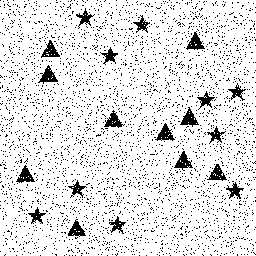
Squares: 0
Triangles: 10
Stars: 10
Total shapes: 20